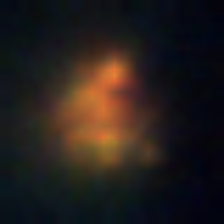
Taxon: Unknown_detritus
Group: Unknown